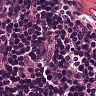
Metastatic tissue present: no